Interaction volume radius: 5 \u00c5
Interaction volume height: 20 \u00c5
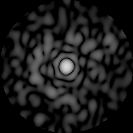
Disorder parameter: 0.8284